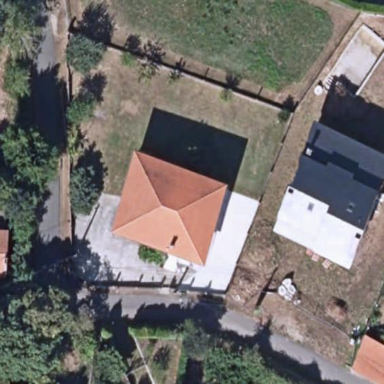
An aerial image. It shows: Simple and straightforward house.